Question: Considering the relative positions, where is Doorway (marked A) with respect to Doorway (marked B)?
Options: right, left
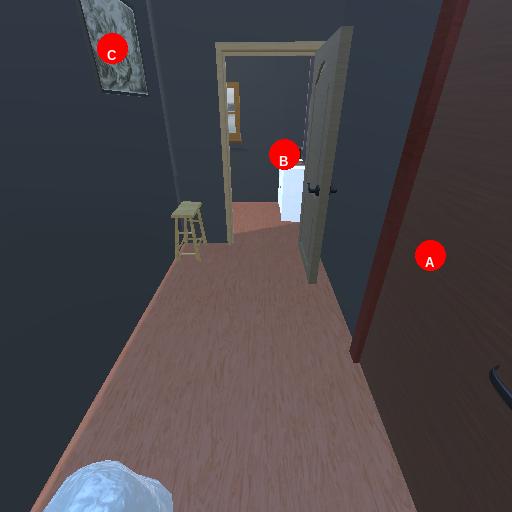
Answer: right